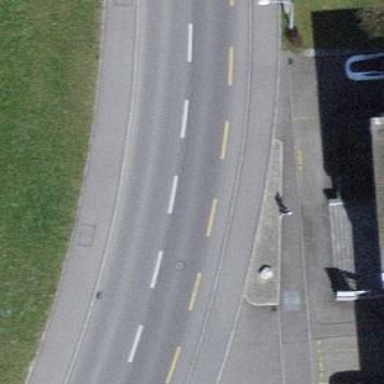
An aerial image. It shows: Residential road with asphalt surface. There is cycle lane on the left and cycle track on the right. Both sides of the road have separate sidewalks.